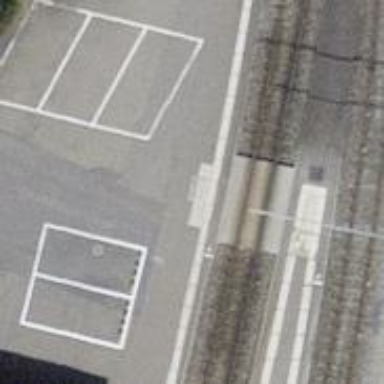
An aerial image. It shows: Crossing for the railway.